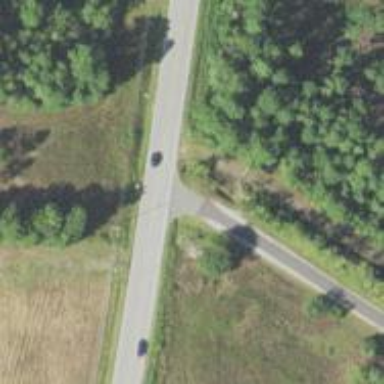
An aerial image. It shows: Tertiary road.